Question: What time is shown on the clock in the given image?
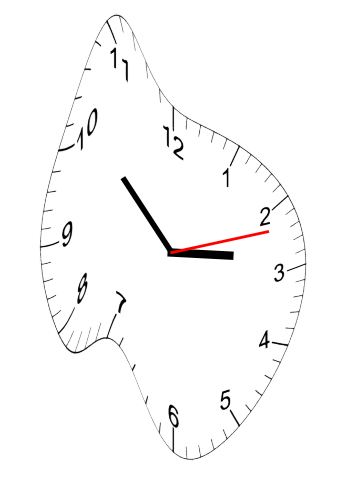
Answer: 02:52:12